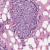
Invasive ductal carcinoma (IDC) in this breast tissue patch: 1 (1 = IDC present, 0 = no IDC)